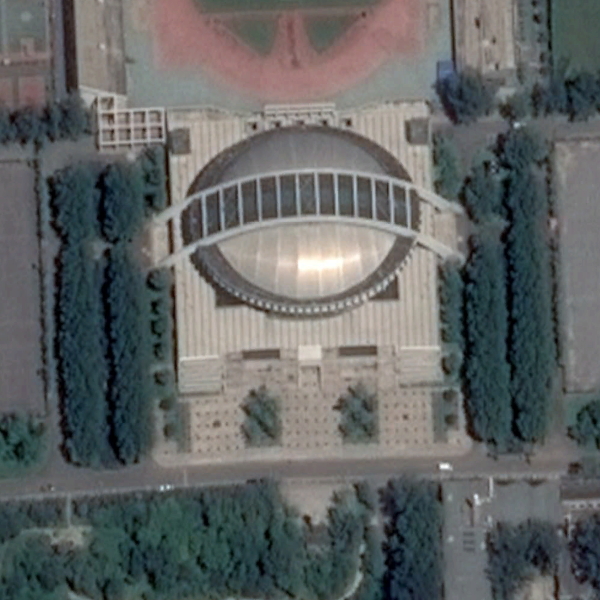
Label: Center